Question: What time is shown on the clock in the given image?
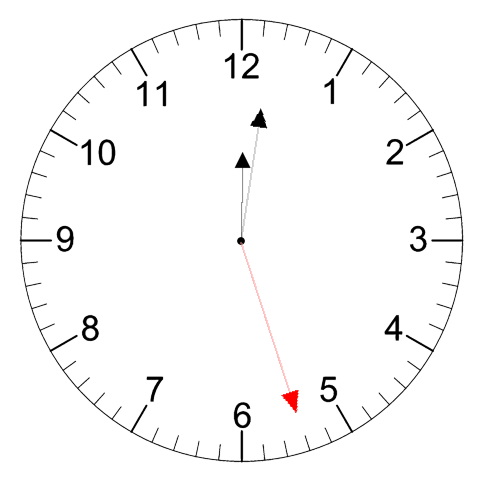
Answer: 12:01:27